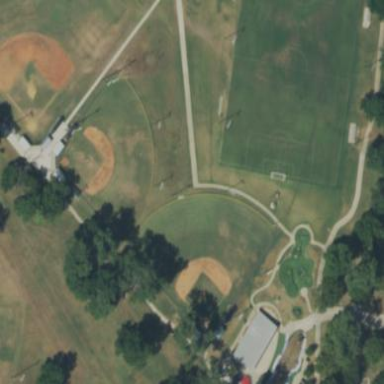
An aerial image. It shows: Baseball pitch for leisure and sports activities.